The plot is a time-scale (wavelet) decomposition of a bearing vibration signal. Diagnose the bearing from this image, choosing from: normal, inner_race, outer_race, ball.
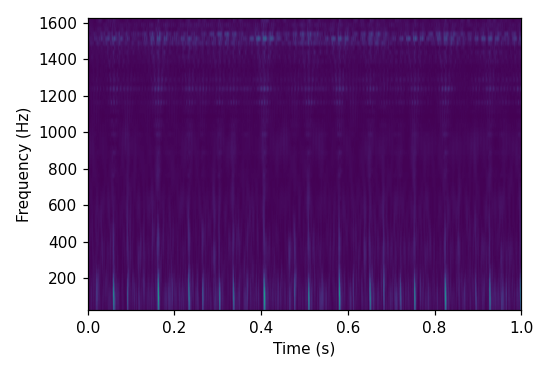
Answer: inner_race